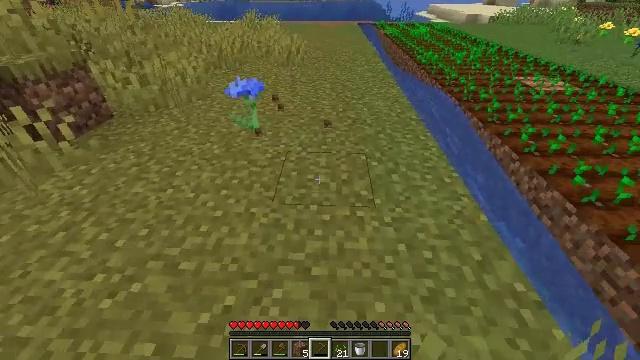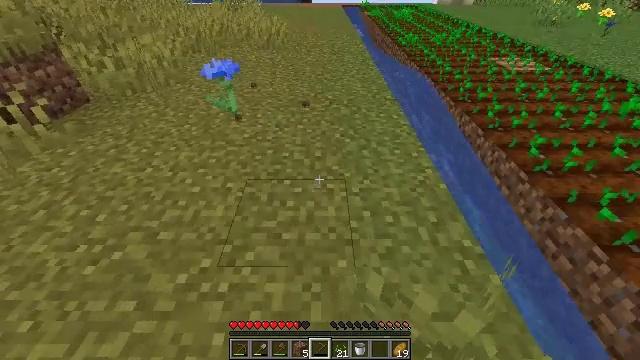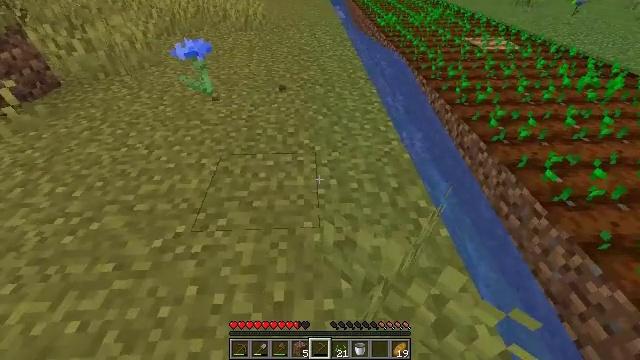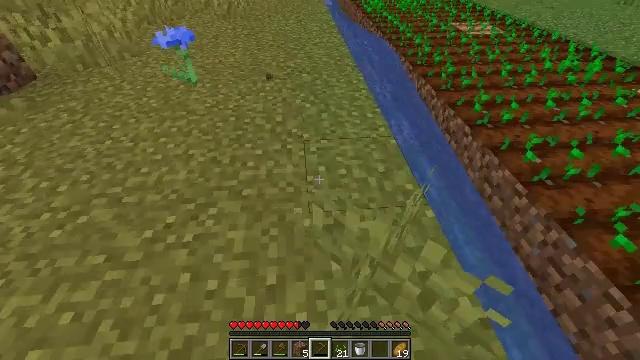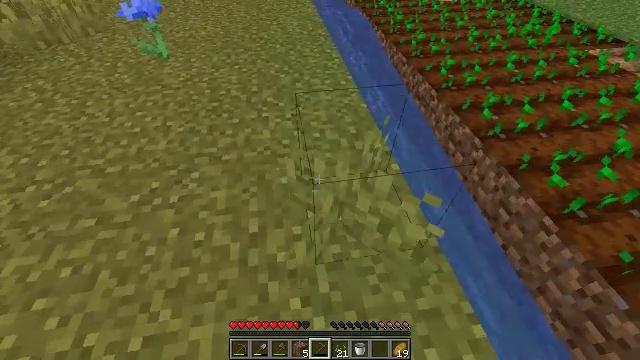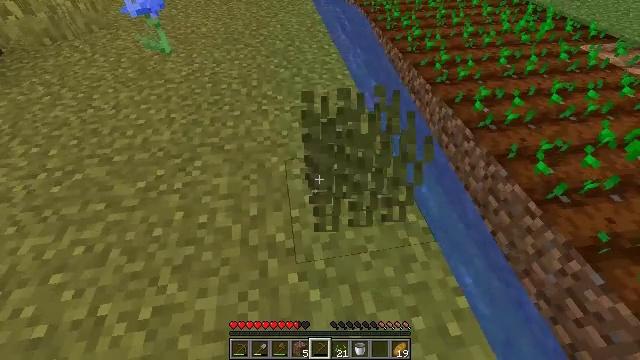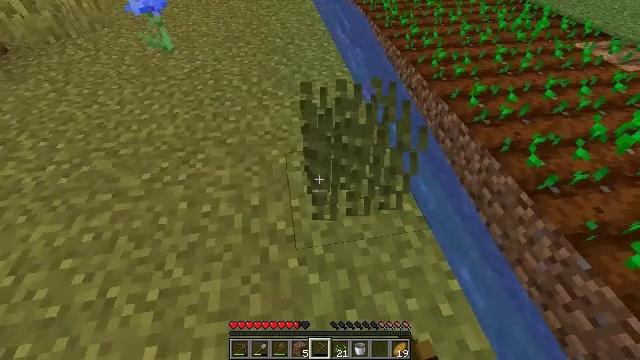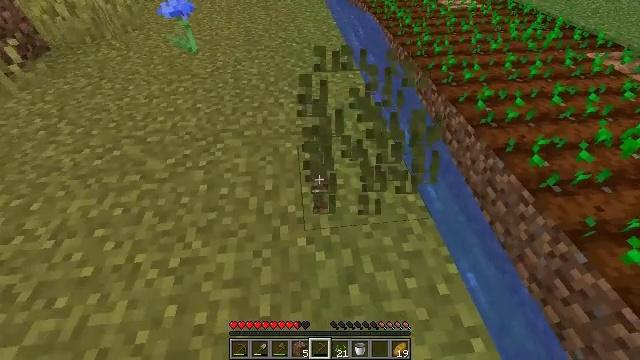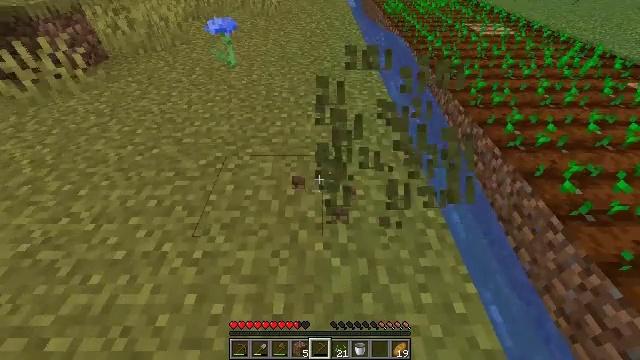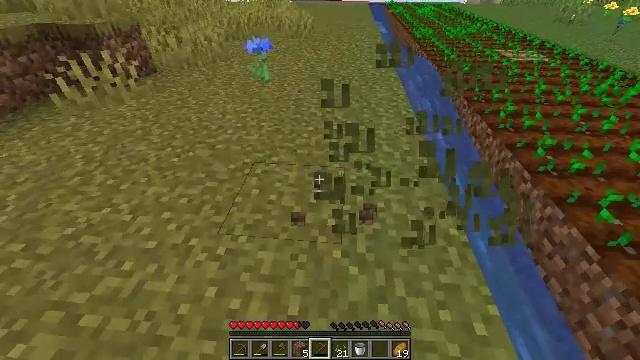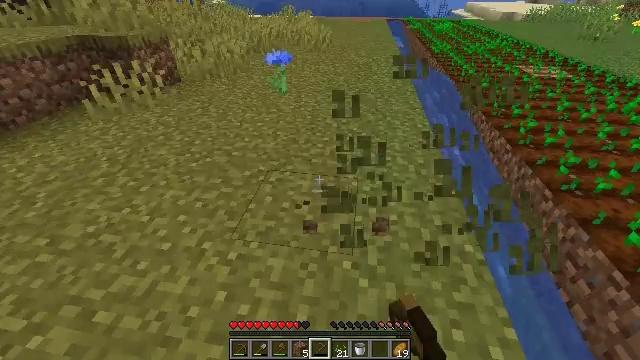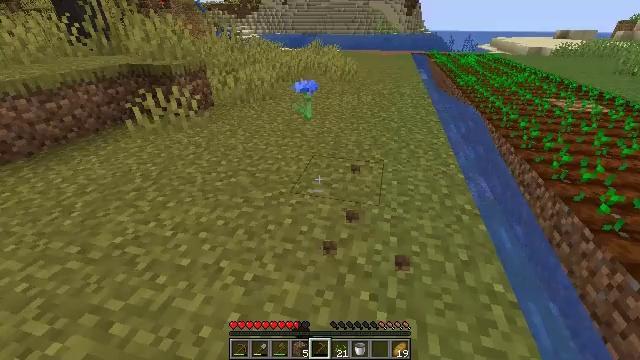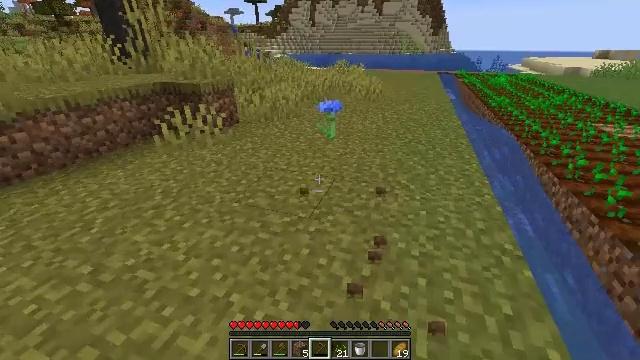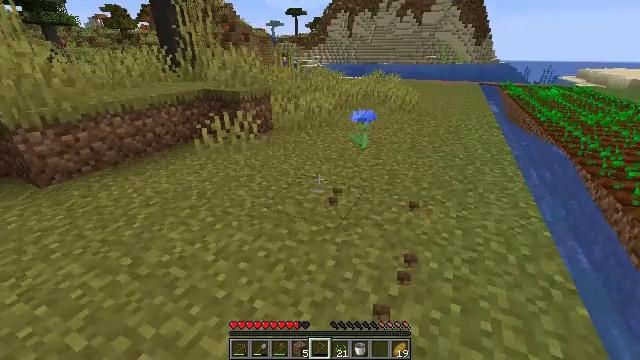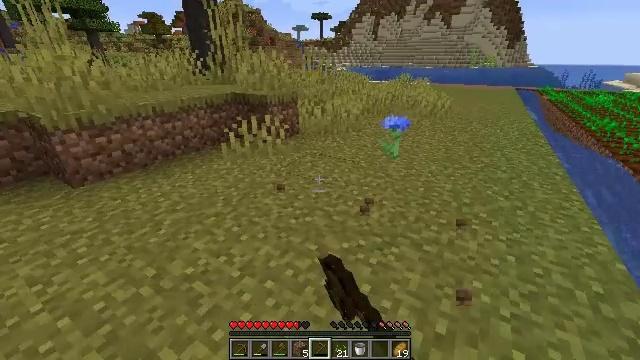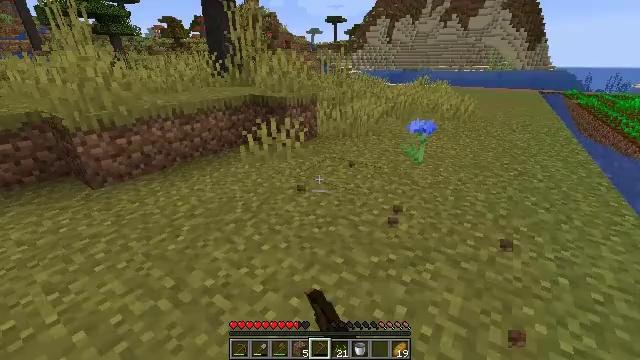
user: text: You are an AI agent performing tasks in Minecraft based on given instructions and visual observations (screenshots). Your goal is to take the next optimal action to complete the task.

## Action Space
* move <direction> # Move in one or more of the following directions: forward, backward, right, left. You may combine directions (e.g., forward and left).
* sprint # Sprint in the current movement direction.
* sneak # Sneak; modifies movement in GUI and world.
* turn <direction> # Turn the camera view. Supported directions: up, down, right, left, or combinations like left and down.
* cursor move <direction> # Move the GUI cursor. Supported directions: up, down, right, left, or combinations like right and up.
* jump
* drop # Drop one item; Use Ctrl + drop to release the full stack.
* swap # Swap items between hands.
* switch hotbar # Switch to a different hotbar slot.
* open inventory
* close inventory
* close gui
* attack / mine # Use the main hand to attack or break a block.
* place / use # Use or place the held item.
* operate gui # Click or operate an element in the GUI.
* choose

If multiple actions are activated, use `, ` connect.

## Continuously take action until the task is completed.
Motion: motion action
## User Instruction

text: Clear the ground by mining grass.
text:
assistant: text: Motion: move back and move right, turn right and down
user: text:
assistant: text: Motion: move back and move right, turn right and down
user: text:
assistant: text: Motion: move back, turn right and down
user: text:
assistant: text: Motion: move back, turn right and down
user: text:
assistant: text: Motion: move back, attack / mine
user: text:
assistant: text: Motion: move back, attack / mine
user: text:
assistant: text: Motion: turn left and up, attack / mine
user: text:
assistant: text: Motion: turn left and up, attack / mine
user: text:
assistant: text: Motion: turn left and up, attack / mine
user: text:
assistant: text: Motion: turn left and up, attack / mine
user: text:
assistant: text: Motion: move forward, turn left and up, attack / mine
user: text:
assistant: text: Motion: move forward, turn left and up, attack / mine
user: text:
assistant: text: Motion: move forward and move left, turn left and up, attack / mine
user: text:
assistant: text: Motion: move forward and move left, turn left, attack / mine
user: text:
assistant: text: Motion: move forward and move left, turn left, attack / mine
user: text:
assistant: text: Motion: move forward and move left, attack / mine
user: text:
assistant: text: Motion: move forward and move left, turn left, attack / mine
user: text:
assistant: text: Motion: move forward and move left, turn left and up, attack / mine
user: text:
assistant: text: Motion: move forward, turn left, attack / mine
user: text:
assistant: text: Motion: move forward and move right, attack / mine
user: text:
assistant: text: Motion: move forward and move right, attack / mine
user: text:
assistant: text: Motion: move forward and move right, turn right, attack / mine
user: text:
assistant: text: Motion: attack / mine